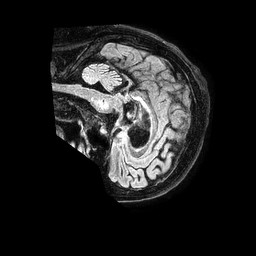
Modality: FLAIR
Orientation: sagittal
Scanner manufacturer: philips
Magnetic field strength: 1.5 T
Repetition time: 4.8 s
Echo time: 0.3 s